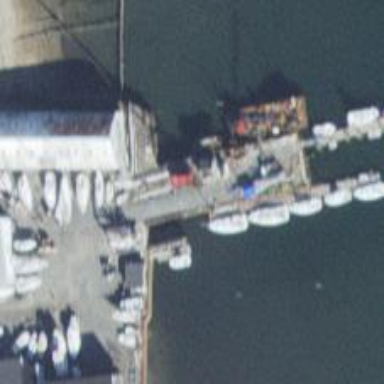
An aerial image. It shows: Man-made pier.